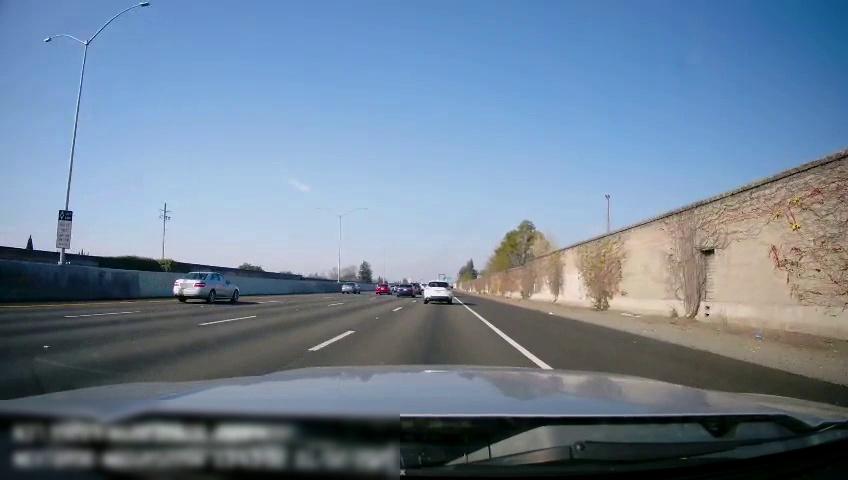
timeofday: Day
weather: Sunny
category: Drivable Space
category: Vehicles | SUV
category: Vehicles | Car
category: Vehicles | Car
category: Vehicles | SUV
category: Vehicles | Car
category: Vehicles | Car
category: Lanes | Current Lane
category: Lanes | Current Lane
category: Lanes | Alternate Lane
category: Lanes | Alternate Lane
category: Lanes | Alternate Lane
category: Traffic | Signs